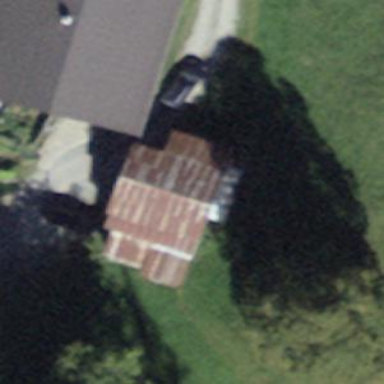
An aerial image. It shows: Shed building.